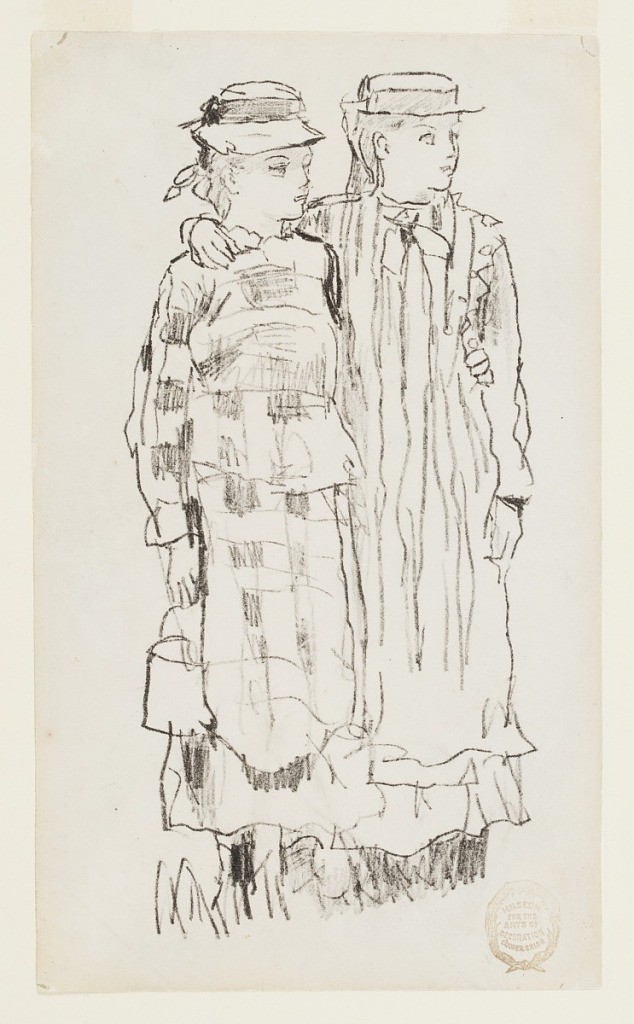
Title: Two Girls
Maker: Winslow Homer, American, 1836–1910
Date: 1879
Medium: Carbon tracing, retouched on paper
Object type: Drawing
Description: Vertical view of two girls standing together; girl in a plaid dress and a hat, at left, has her left arm around the other's waist and holds a pail, possibly for berrying, in her right hand, and the girl in a smock dress and hat, at right, has her right arm around the other's shoulder.